Question: I want to know how to make this circle between the "18 minutes ago" and the "Like". Is there html for this? Is it a styled period?

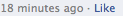
Answer: '''
*
'''
<URL>